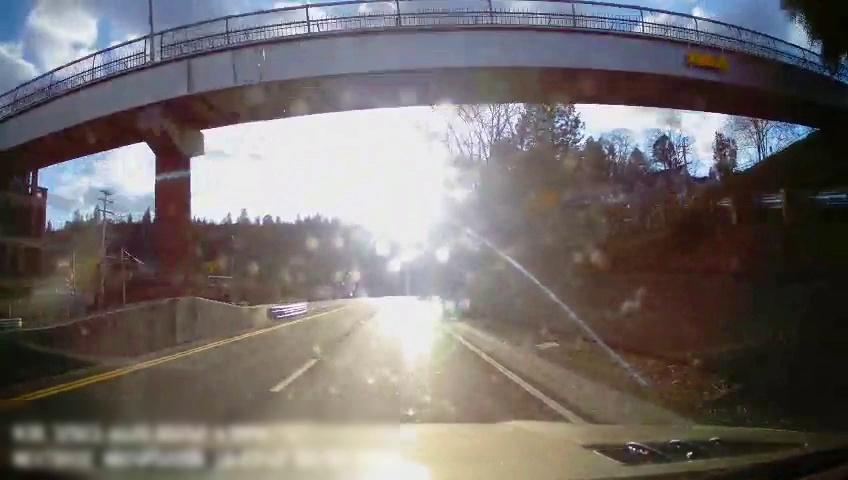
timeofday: Day
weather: Sunny
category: Drivable Space
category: Lanes | Current Lane
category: Lanes | Opposite Lane
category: Lanes | Current Lane
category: Lanes | Current Lane